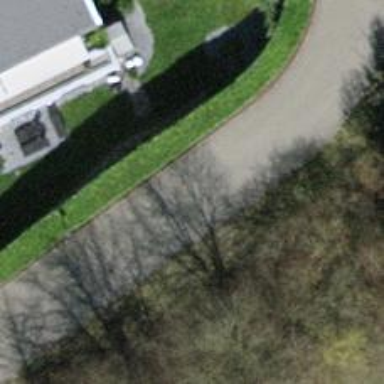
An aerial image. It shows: Smoothly paved residential road.